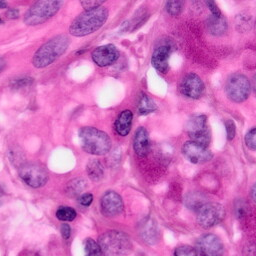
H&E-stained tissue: Pancreatic